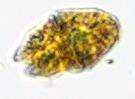
Label: Akashiwo